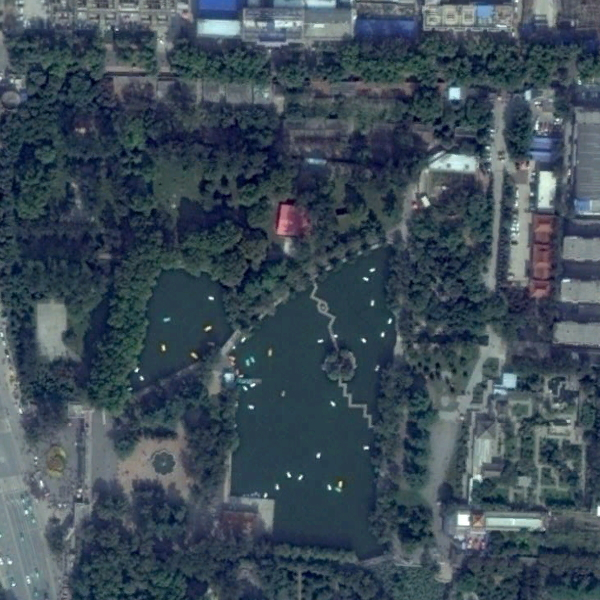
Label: Park